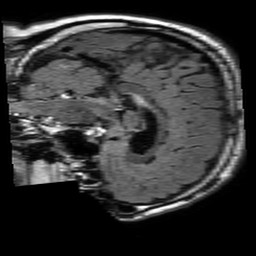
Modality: FLAIR
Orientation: sagittal
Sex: male
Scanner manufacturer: philips
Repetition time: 11 s
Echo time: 0.125 s